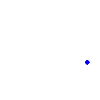
Particle: proton